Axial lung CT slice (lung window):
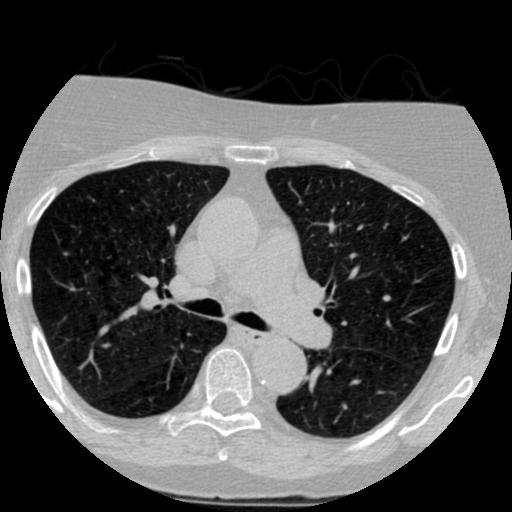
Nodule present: no